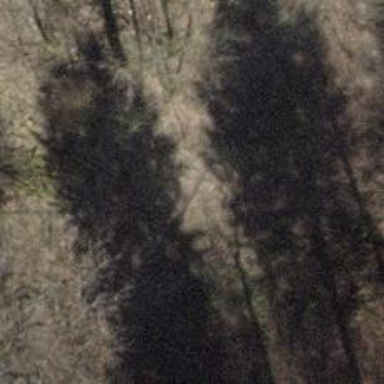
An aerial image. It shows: Compacted path.